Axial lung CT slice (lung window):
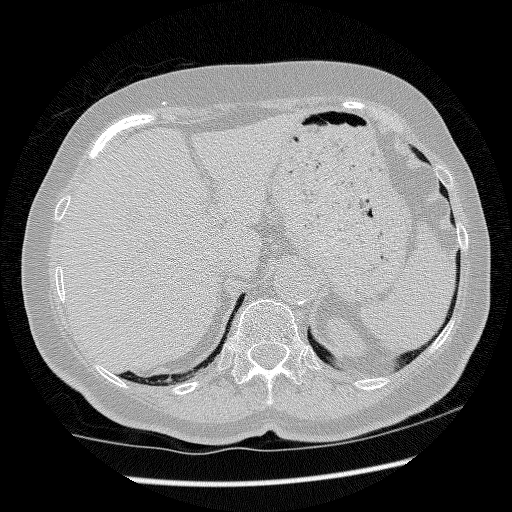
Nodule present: no